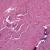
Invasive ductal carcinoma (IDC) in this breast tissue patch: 0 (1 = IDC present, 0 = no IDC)